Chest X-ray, AP view. Patient: 43 years old, sex M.
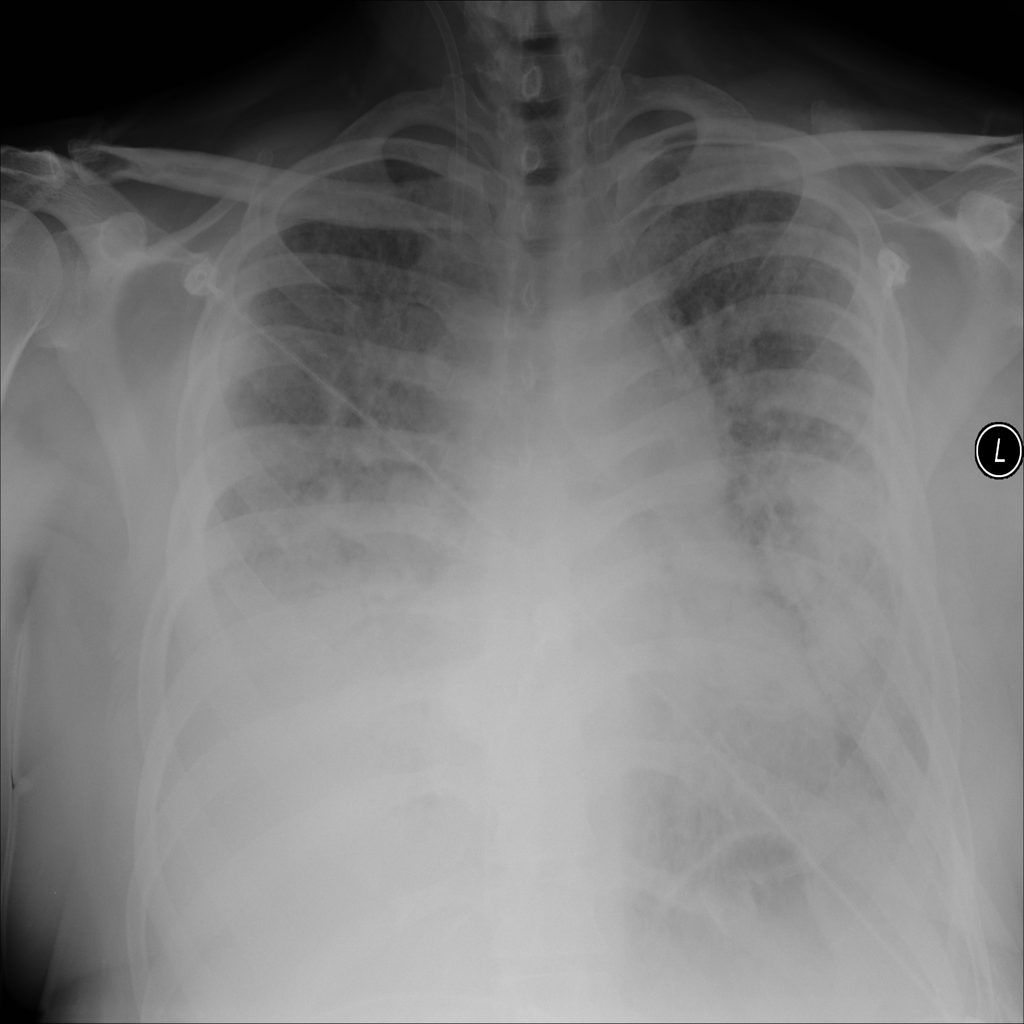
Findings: No Finding